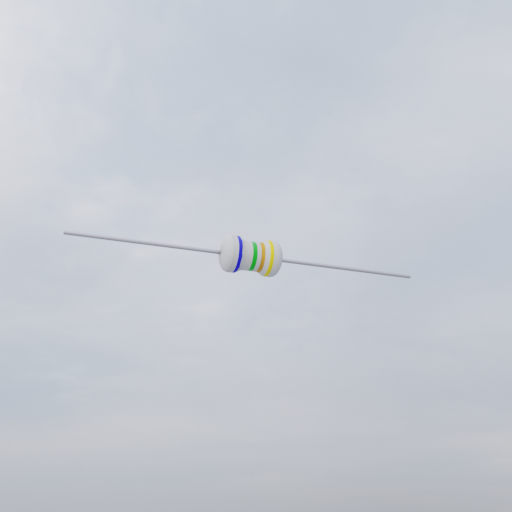
Resistor colour bands (in order): blue, green, gold, yellow